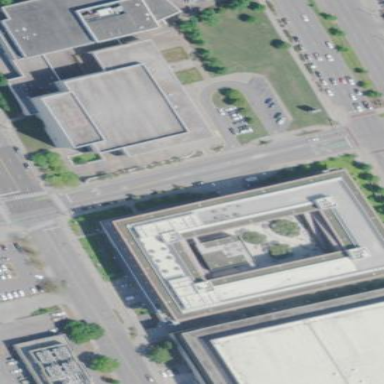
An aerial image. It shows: Arts centre located in building.